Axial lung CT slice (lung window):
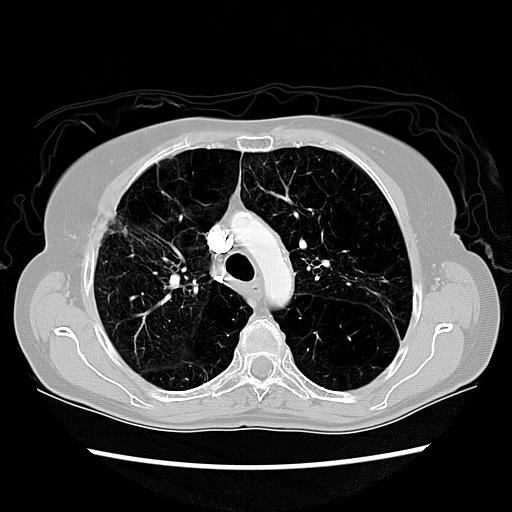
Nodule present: no